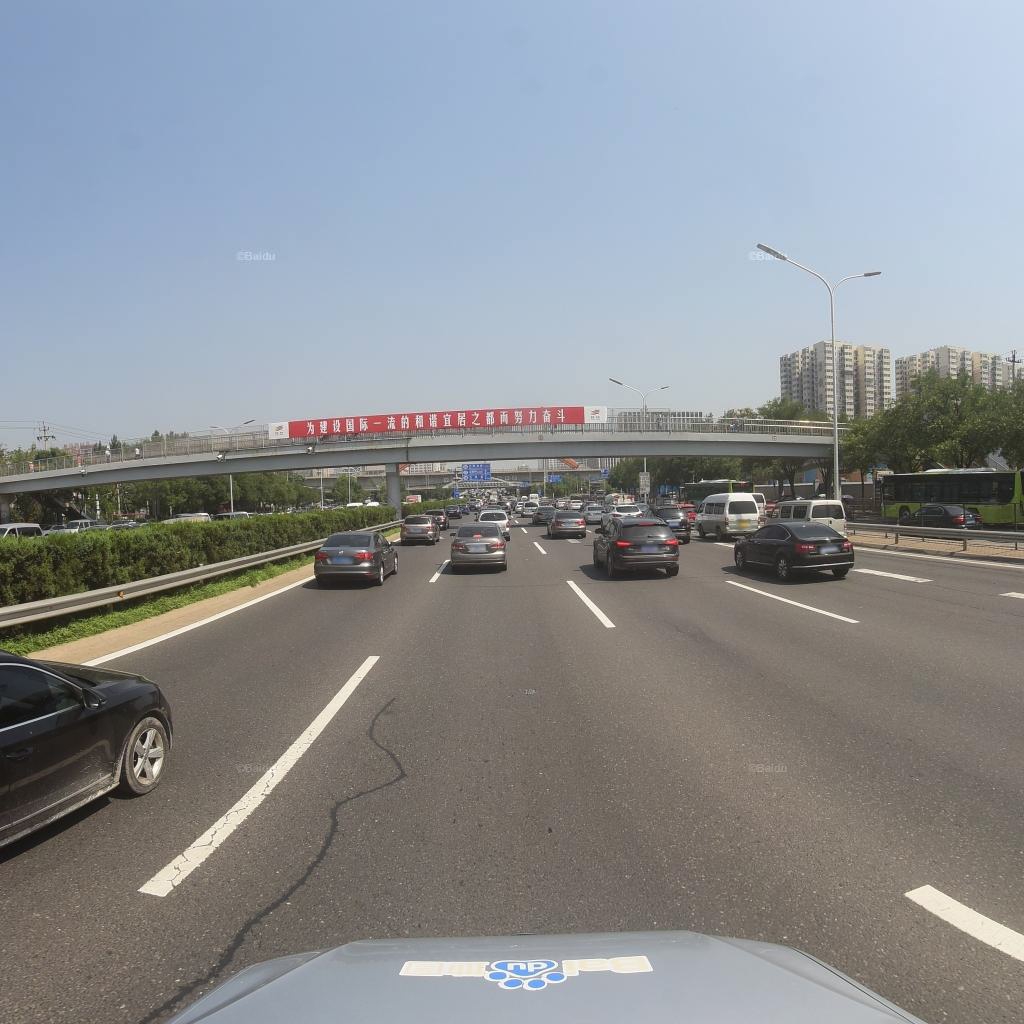
Region: Fengtai
Road damage annotations: longitudinal patch, transverse patch